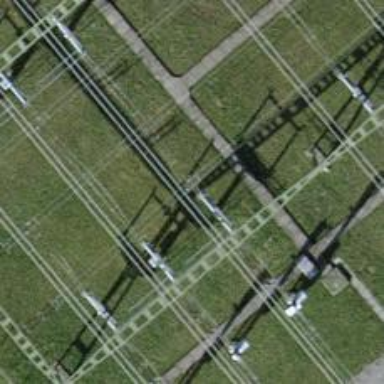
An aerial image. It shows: Power line is depicted.